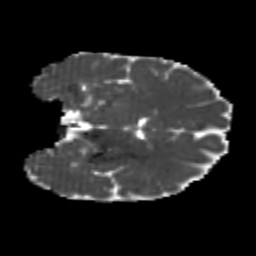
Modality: MD
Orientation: coronal
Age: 24
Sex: male
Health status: healthy
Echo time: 0.074 s